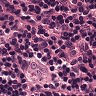
Metastatic tissue present: no